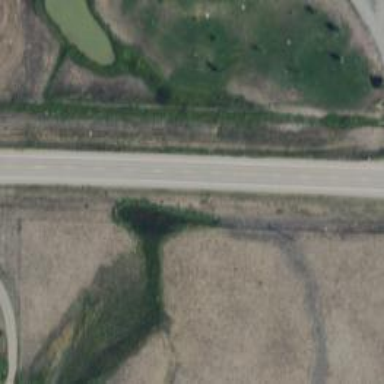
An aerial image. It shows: Primary highway with asphalt surface and grade1 tracktype.